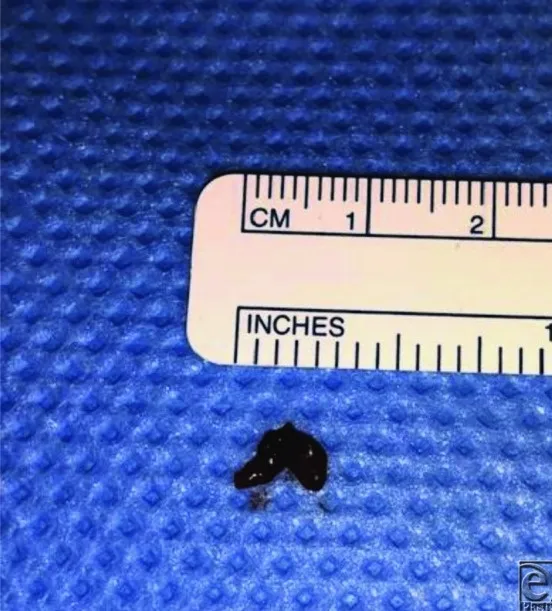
Transected arterial specimen. Note that the corkscrew conformation persisted after transection, suggesting significant intimal damage.
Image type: medical_photograph (other_medical_photograph)